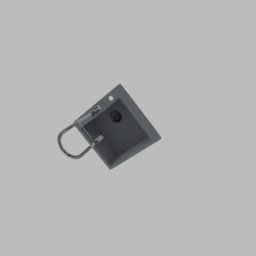
Label: appliances